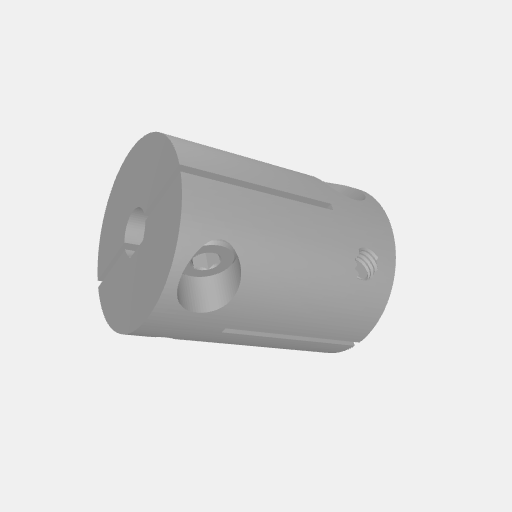
Part: HyperCoupler8ID6DID